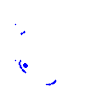
Particle: pion